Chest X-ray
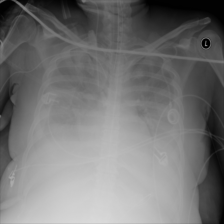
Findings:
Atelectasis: negative
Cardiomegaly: negative
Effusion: positive
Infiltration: negative
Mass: negative
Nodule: negative
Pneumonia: negative
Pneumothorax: negative
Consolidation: negative
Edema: negative
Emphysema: negative
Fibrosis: negative
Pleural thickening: negative
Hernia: negative